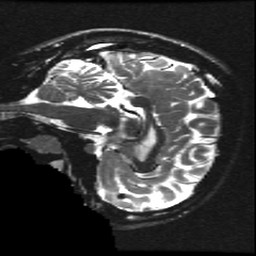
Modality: T2w
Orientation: sagittal
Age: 16
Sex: female
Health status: ill
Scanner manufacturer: ge
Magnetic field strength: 3 T
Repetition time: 7.5 s
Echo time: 0.1015 s